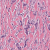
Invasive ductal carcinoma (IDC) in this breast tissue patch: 1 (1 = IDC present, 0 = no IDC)